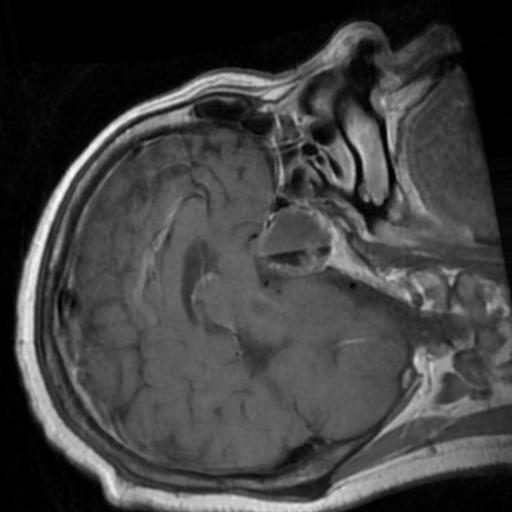
Label: brain_tumor